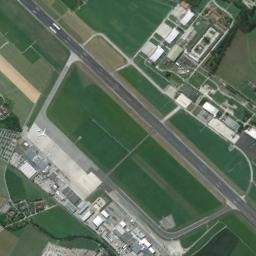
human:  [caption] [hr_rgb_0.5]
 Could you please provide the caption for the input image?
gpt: Most of the buildings at this airport have gray roofs .

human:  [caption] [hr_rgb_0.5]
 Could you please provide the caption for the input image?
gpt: An airport with a runway and some buildings on the farmland and a village beside .

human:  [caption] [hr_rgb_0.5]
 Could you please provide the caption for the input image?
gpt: A runway at the airport is on a huge lawn with many buildings beside the runway .

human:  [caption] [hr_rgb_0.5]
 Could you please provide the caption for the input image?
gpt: An airport is in the middle of grass surrounded by many houses .

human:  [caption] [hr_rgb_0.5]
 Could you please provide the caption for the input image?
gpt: The runway of the airport is surrounded by grass .